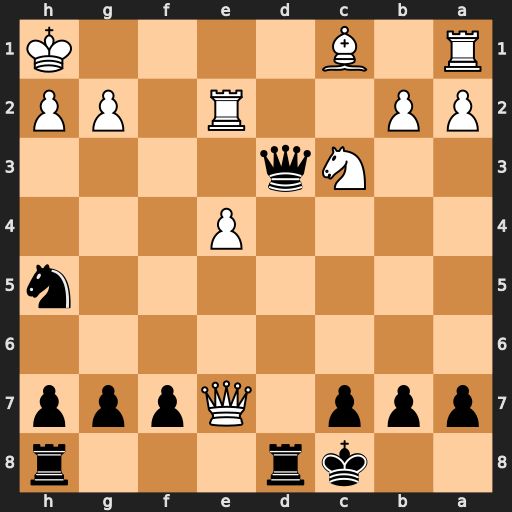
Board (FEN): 2kr3r/ppp1Qppp/8/7n/4P3/2Nq4/PP2R1PP/R1B4K
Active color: b
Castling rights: -
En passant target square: -
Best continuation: Qd1+ Nxd1 Rxd1+ Re1 Rxe1#